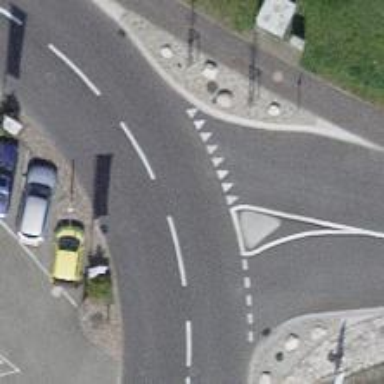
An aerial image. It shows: Road with "give way" sign.